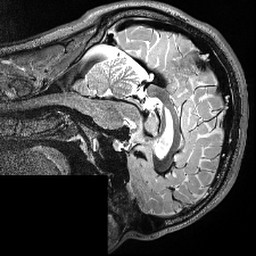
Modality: T2w
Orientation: sagittal
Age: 23
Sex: male